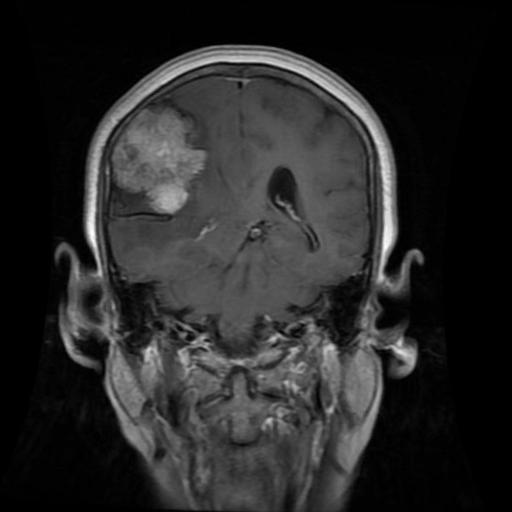
Label: meningioma